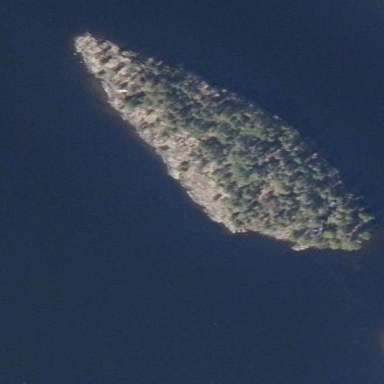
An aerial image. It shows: Islet.